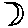
Label: moon